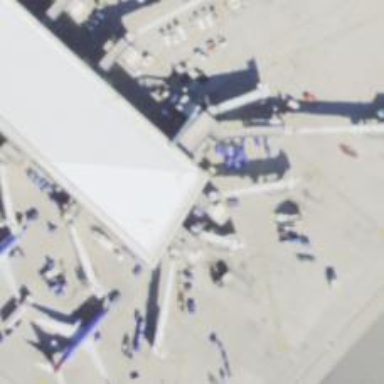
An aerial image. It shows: Airport gate.